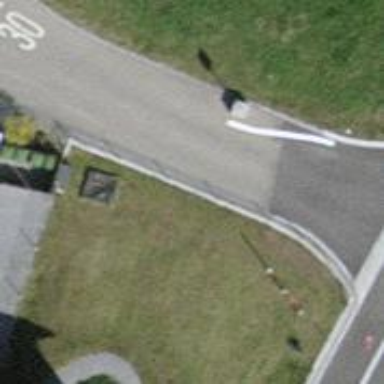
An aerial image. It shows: Traffic calming feature called choker.